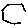
Label: hexagon